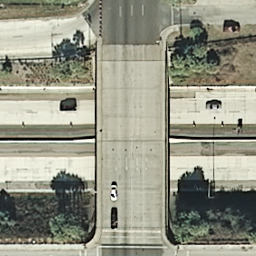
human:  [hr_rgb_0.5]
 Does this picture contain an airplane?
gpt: no

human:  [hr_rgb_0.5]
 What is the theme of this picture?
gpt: overpass

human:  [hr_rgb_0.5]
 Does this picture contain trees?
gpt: yes